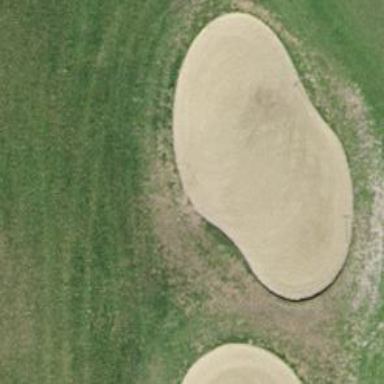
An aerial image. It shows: Golf bunker filled with natural sand.